Question: With DC js, trying to set rowChart with fixed X axis of 0-100. However draws it as one single line?

I set .elasticX(false) and looks like above.
Setting to true makes it look correct, but X axis is elastic obviously.
Version is 2.1.0-dev after changing from 1.7.0 which gave same result.
Following JS looks like:
'''
day_chart.width(180)
.height(180)
.margins({ top: 0, left: 10, right: 10, bottom: 20 })
.dimension(dayOfWeek)
.group(dayOfWeekGroup)
.valueAccessor(function (d) {
return d.value.Percent;
})
// assign colors to each value in the x scale domain
.ordinalColors(['#3182bd', '#6baed6', '#9ecae1', '#c6dbef', '#dadaeb'])
.label(function (d) {
return d.key.split('.')[1];
})
// title sets the row text
.title(function (d) {
return TooltipOcc(d.key.split('.')[1], d.value.Percent);
})
.elasticX(false)
.x(d3.scale.linear().domain([0, 100]))
.xAxis().ticks(4)
;
'''
html is basic div with id. chart is dc.css and col-md-5 is bootstrap.css
'''
<div id="day-chart" class="chart col-md-5">
<div class="title">Day of Week</div>
</div>
'''
Chrome inspector shows that the root space is 180 at least, but something happening internally missing something?
Hopeful it will just be some some placing mistake I made with the JS. Have tried things like placing the '.x(' at different points, removing the '.xAxis'.
Thanks for any assistance.
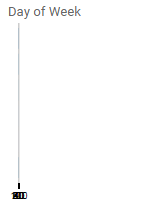
Answer: Setting the domain manually did the trick for me (as per <URL>
'''
day_chart.x(d3.scale.linear().range([0,(day_chart.width()-50)]).domain([0,100]));
day_chart.xAxis().scale(day_chart.x());
'''